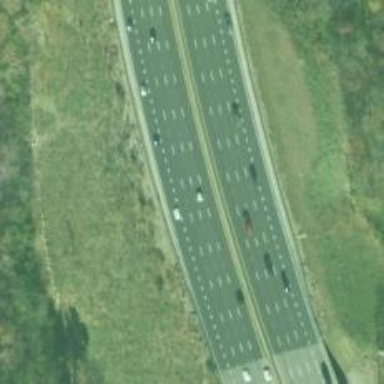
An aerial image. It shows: View of motorway.